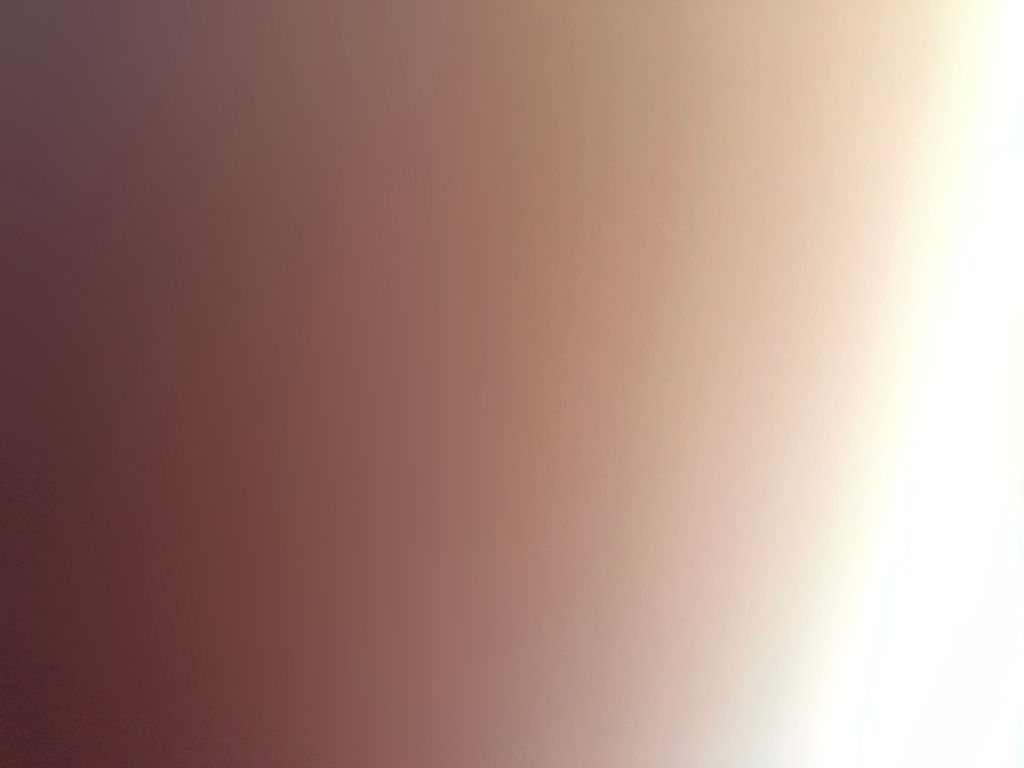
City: toronto